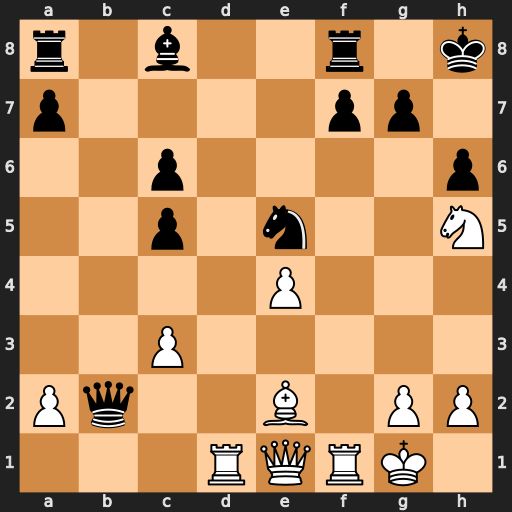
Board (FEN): r1b2r1k/p4pp1/2p4p/2p1n2N/4P3/2P5/Pq2B1PP/3RQRK1
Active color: w
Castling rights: -
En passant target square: -
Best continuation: Qg3 Ng6 Bc4